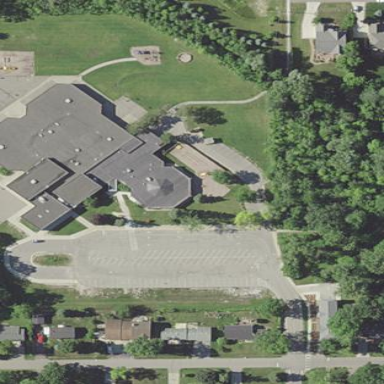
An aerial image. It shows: School building.